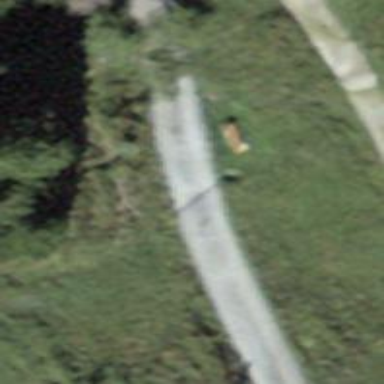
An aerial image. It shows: Bench.